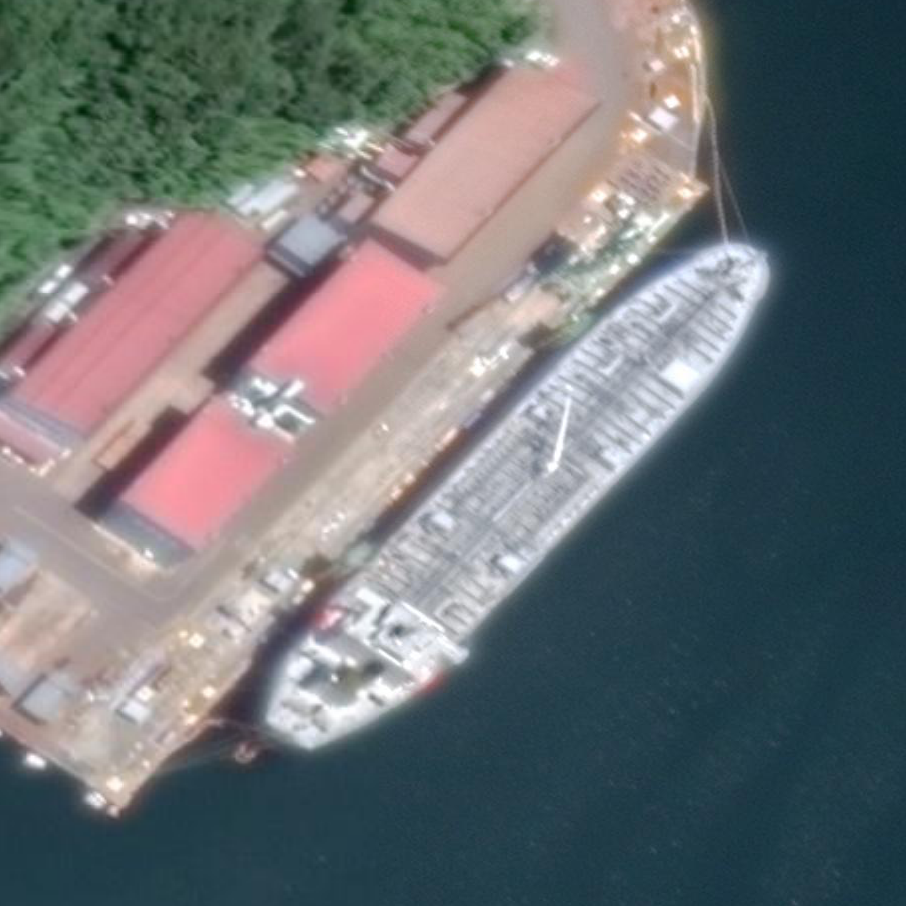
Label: civil